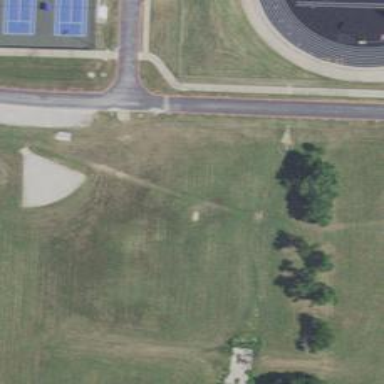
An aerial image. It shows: Disc golf tee.